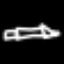
Label: pencil